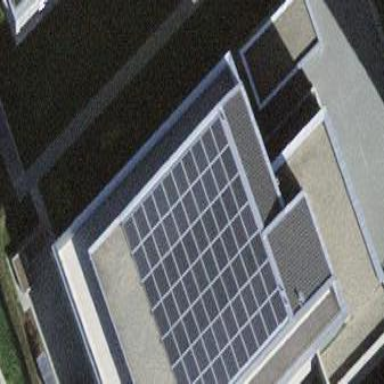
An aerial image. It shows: Solar power generator using photovoltaic panels.